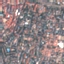
Land use / land cover class: Residential